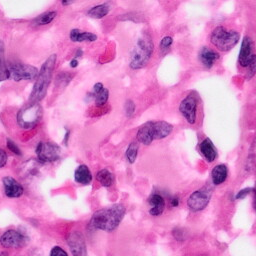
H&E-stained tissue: Pancreatic